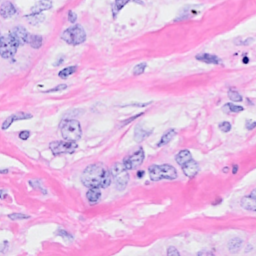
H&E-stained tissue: Breast